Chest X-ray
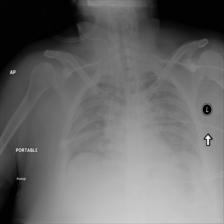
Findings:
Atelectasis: negative
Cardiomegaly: negative
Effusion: negative
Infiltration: positive
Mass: negative
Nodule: negative
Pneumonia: negative
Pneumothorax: negative
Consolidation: negative
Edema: negative
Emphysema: negative
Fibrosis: negative
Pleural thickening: negative
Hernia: negative